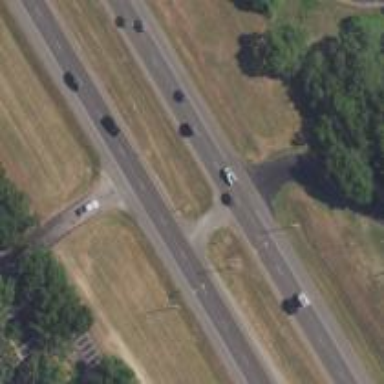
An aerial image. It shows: Expressway with asphalt surface categorized as trunk highway.